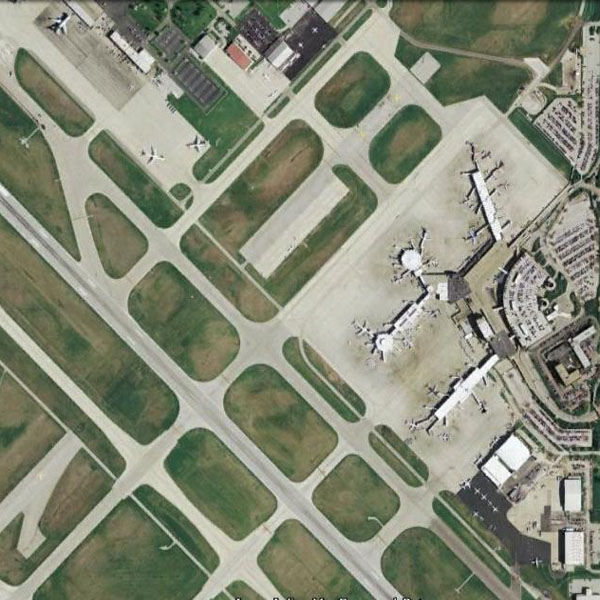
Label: Airport